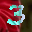
Label: 3